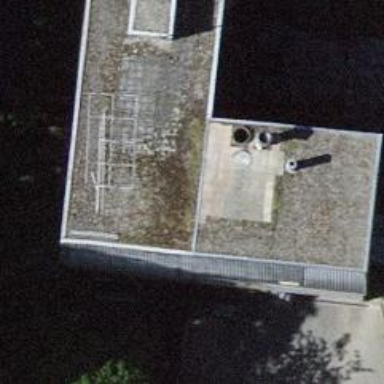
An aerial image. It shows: Silo building.